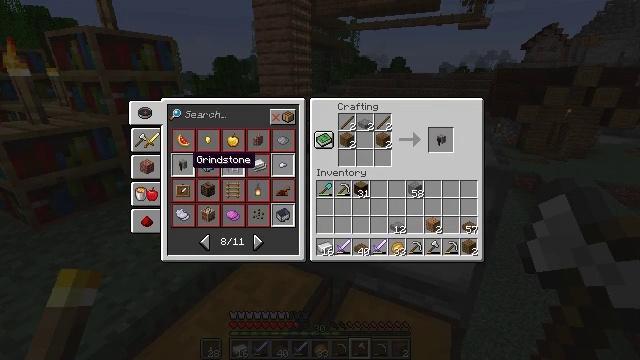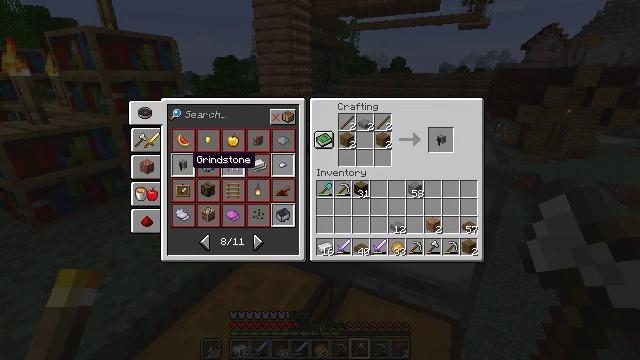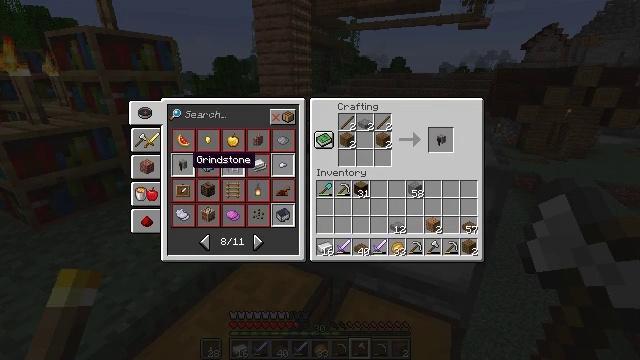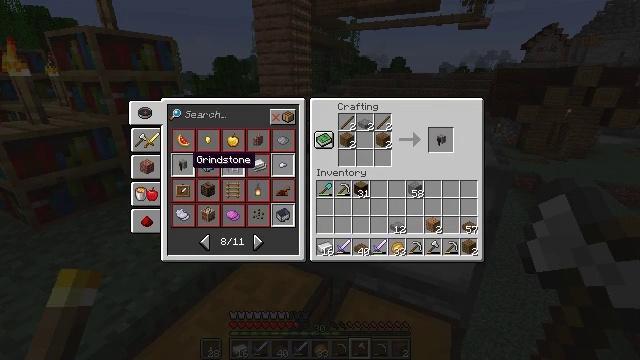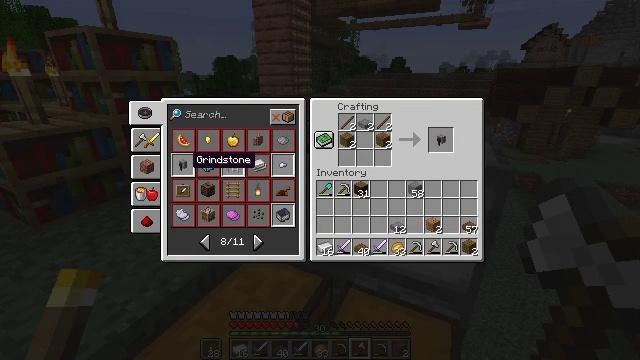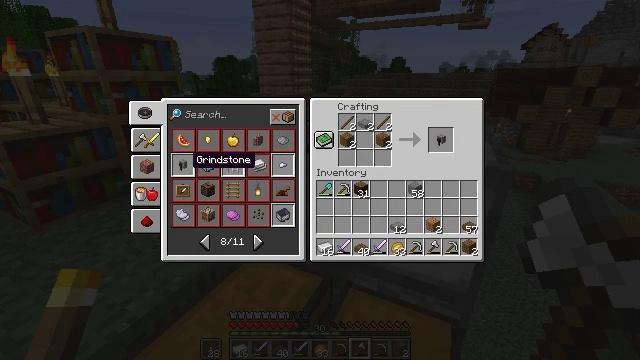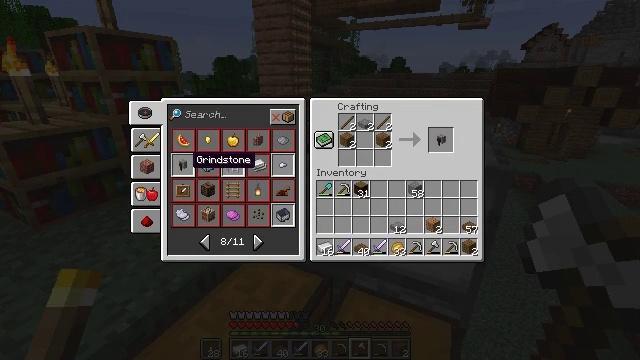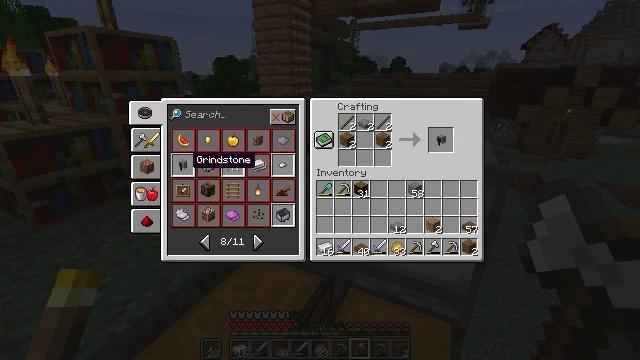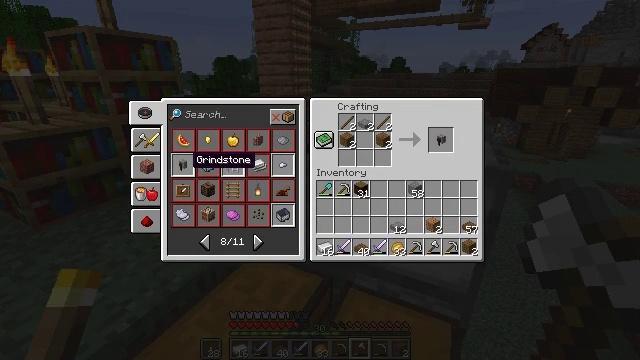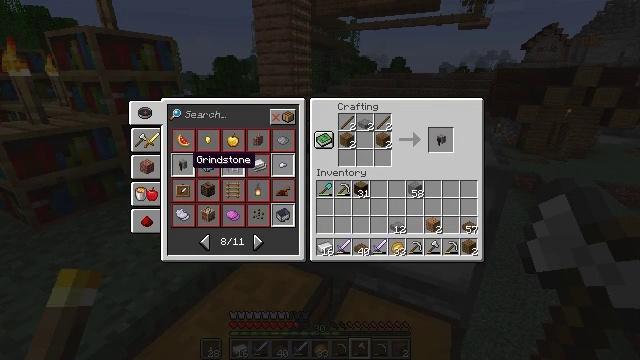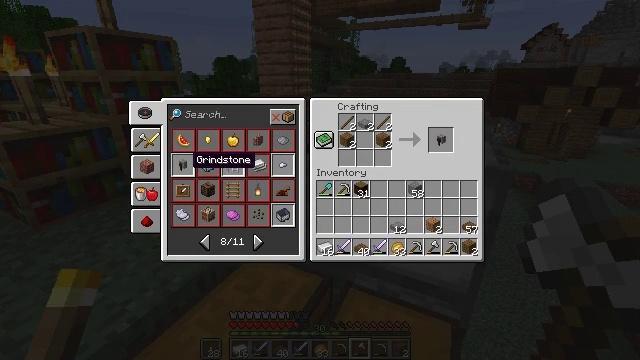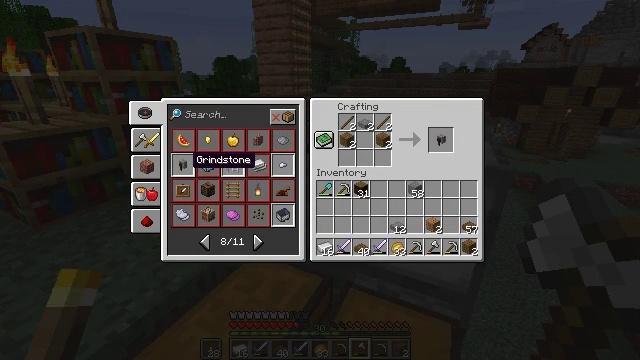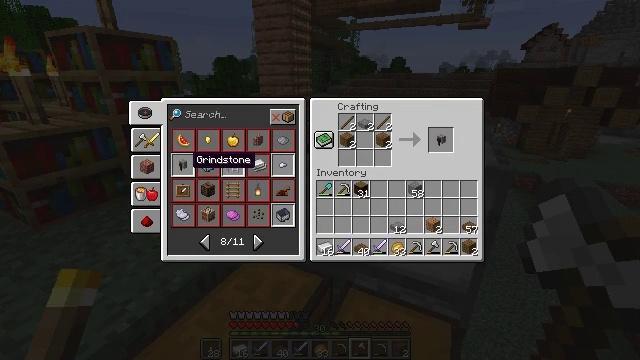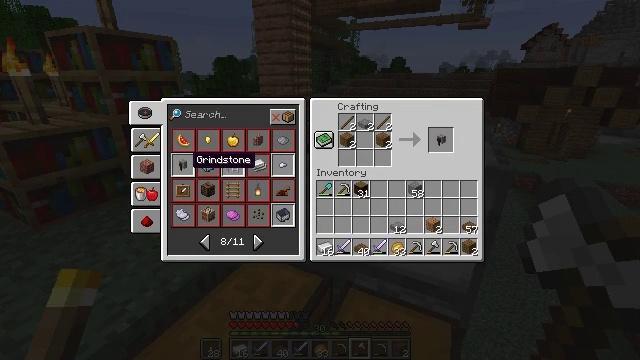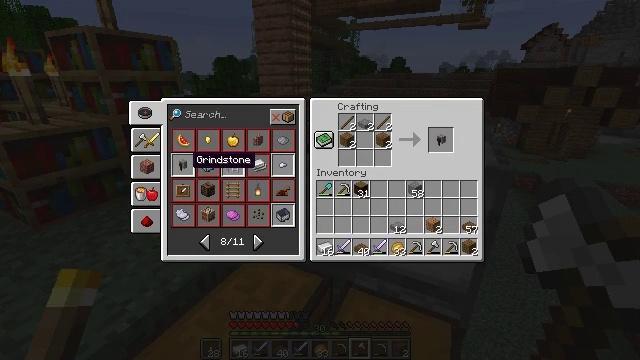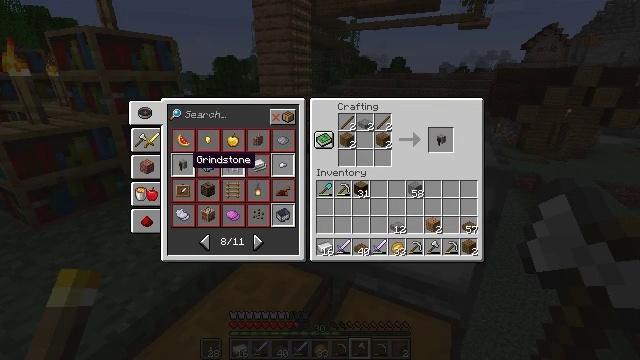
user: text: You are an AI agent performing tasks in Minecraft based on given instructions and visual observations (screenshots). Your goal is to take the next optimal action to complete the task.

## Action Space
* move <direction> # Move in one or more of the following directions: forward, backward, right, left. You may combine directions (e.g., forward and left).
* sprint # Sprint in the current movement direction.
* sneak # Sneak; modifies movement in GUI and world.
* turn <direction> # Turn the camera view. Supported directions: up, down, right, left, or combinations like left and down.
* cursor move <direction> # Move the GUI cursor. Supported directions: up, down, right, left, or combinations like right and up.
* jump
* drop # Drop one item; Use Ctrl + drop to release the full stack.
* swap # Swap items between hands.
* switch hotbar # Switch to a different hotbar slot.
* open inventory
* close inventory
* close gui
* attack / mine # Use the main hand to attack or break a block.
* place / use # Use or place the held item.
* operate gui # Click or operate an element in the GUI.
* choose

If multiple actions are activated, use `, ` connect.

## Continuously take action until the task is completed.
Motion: motion action
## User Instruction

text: Use wood planks and stone to craft a grindstone.
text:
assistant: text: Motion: sneak
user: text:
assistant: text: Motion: sneak
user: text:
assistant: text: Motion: sneak
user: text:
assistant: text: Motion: sneak
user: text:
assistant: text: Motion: sneak
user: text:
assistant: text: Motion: sneak
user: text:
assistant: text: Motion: sneak
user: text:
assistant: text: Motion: sneak
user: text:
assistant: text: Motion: sneak
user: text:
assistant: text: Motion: sneak
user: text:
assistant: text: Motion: sneak
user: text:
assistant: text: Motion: sneak
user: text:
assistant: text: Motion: sneak
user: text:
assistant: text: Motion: sneak
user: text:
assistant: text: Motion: sneak
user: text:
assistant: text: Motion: sneak
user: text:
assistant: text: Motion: sneak
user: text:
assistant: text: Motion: sneak
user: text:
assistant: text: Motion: sneak
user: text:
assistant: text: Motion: sneak
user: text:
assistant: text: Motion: sneak
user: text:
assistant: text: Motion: sneak
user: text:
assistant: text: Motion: sneak
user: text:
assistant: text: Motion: sneak
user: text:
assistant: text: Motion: sneak
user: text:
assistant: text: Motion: sneak
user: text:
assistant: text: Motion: sneak
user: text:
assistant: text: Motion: sneak
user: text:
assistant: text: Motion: sneak
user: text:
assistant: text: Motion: sneak